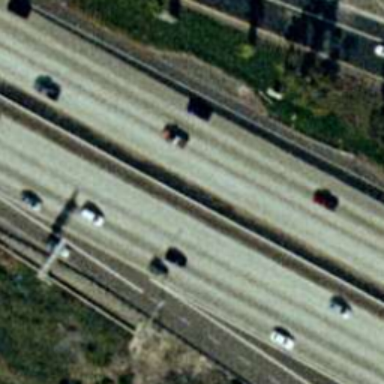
There are two straight freeways closed to each other .